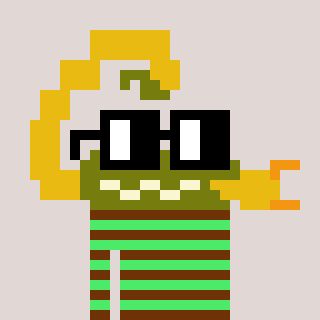
a pixel art character with square black glasses, a scorpion-shaped head and a teal-colored body on a warm background